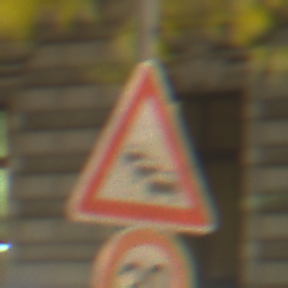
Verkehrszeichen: Stau
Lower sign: Geschwindigkeit30
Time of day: Night
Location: Outdoor (Urban)
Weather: Clear
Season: NotSpecified
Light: Artificial